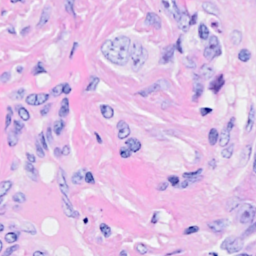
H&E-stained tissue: Breast